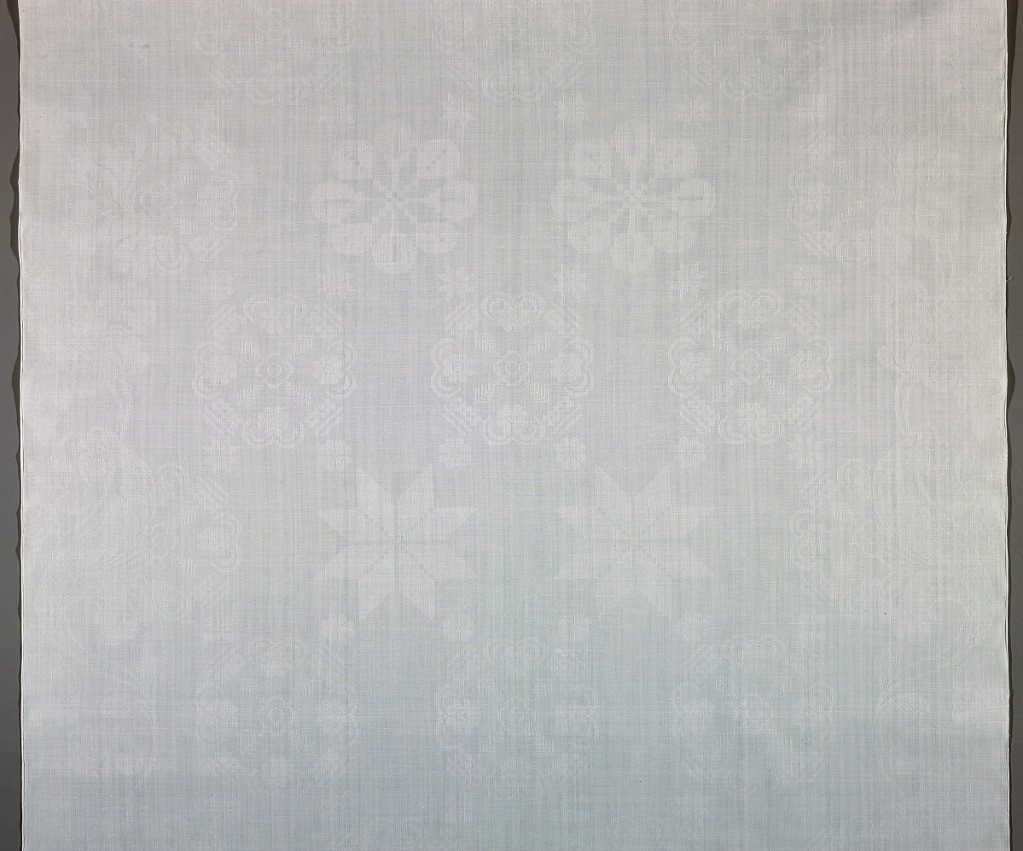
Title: Napkin
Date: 1740s
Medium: linen (warp), silk weft Technique: 4&1 satin damask
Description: White damask napkin has a field with a vertically symmetrical pattern of medallions and stars. A border with curling leaves completes the medallions along the outer edge of the field.